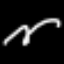
Label: squiggle